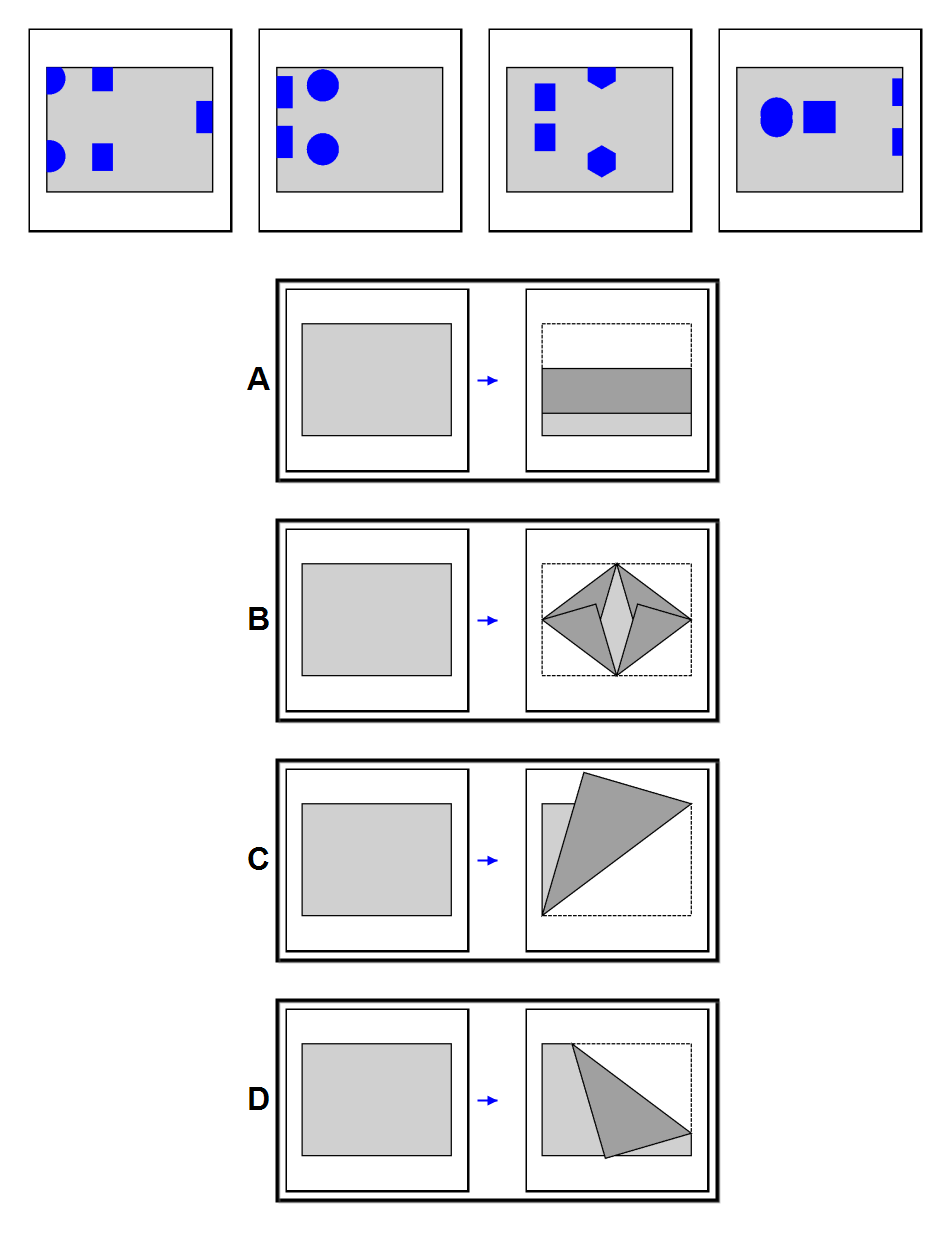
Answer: A